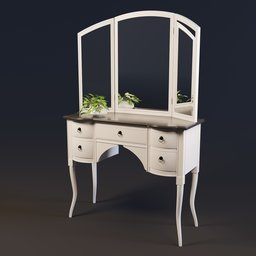
Label: furniture